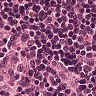
Metastatic tissue present: no